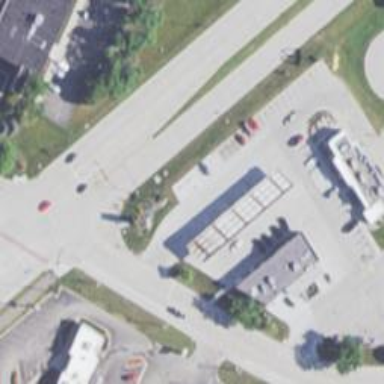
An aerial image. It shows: Convenience shop.